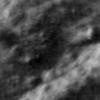
Label: no_change